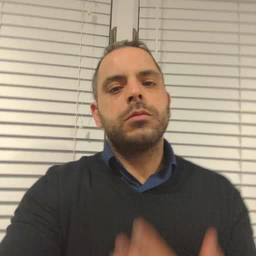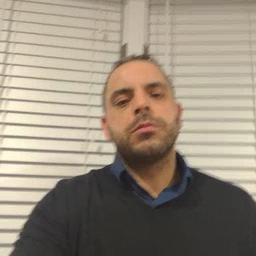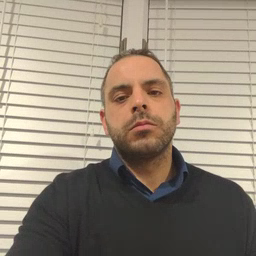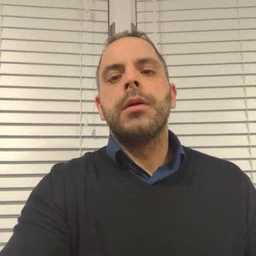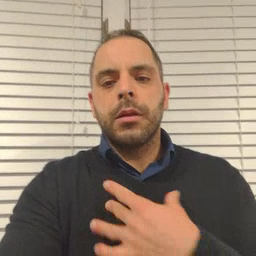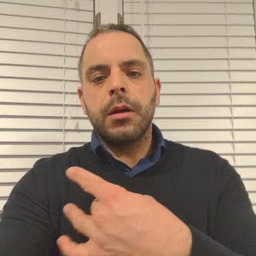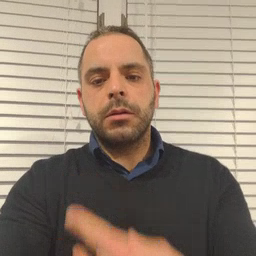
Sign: like